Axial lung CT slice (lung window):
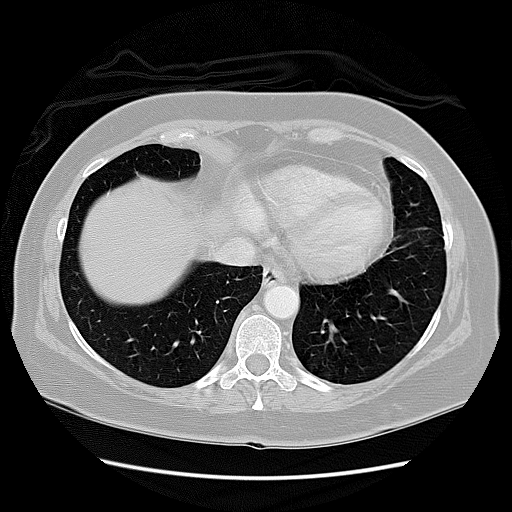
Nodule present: no